Interaction volume radius: 10 \u00c5
Interaction volume height: 10 \u00c5
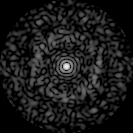
Disorder parameter: 0.819